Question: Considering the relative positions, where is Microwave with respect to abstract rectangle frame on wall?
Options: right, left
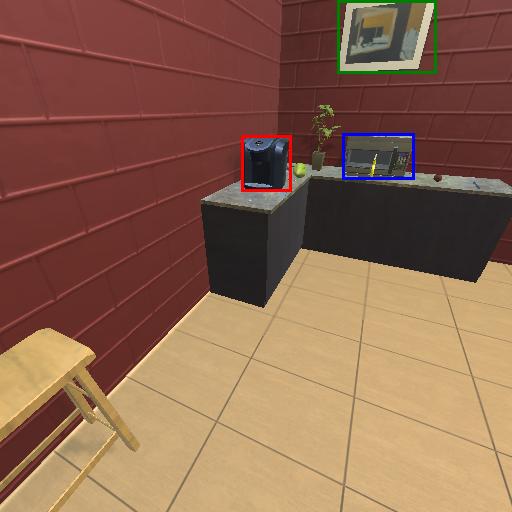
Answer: right